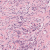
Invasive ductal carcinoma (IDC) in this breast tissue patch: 1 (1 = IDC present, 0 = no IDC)